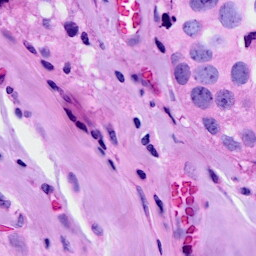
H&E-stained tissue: Breast